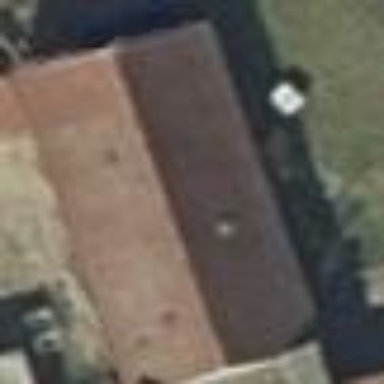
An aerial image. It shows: House with flat roof.